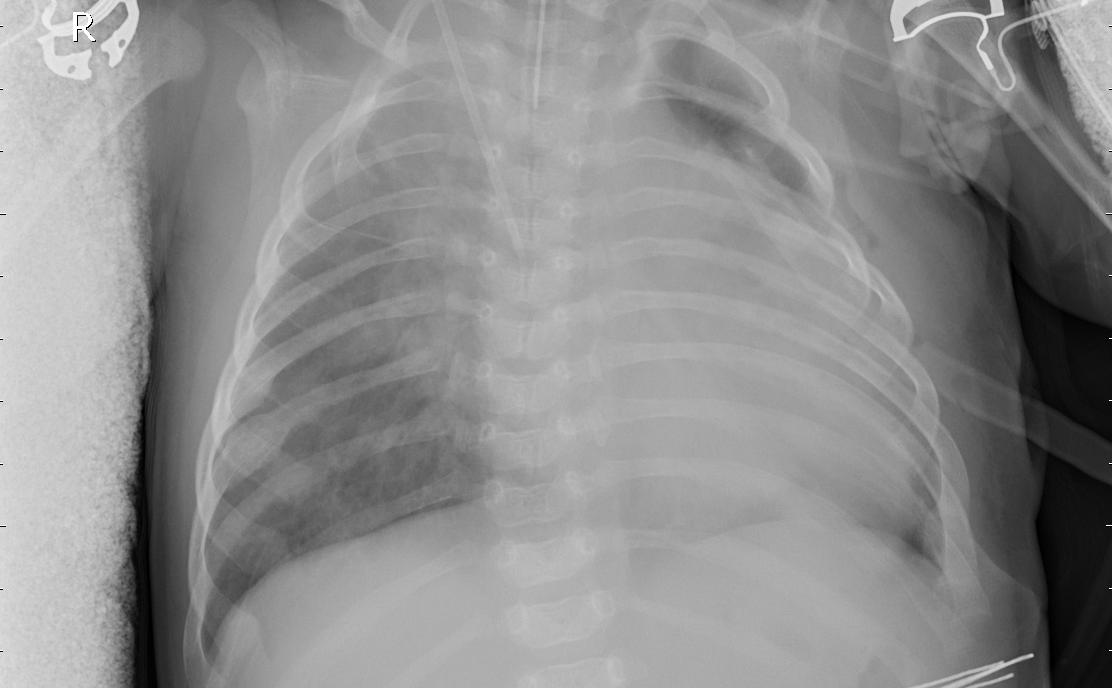
Diagnosis: PNEUMONIA